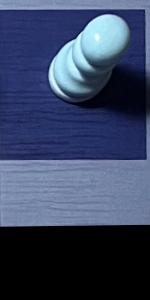
Label: Empty